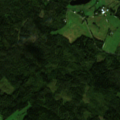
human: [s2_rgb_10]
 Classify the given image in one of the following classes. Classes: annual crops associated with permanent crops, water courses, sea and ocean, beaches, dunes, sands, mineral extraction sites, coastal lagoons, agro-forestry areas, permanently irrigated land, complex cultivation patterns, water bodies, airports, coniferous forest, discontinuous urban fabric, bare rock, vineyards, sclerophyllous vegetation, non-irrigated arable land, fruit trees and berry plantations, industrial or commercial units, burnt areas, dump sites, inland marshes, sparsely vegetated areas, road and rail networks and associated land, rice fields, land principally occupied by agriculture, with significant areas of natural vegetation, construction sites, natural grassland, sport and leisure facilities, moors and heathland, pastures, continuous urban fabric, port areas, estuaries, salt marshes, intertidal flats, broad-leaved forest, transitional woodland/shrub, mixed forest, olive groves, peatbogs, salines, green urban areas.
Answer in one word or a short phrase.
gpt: non-irrigated arable land, coniferous forest, mixed forest, transitional woodland/shrub